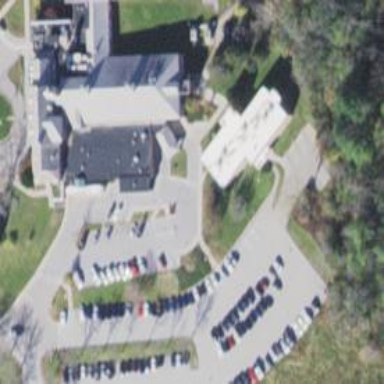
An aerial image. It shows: Hospital building.